Question: I am new to the .
I created a and I want to .
like

please help........
Thanks in advance..
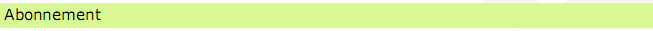
Answer: Please try to read : <URL>
That will give answer to all of your doubts.......